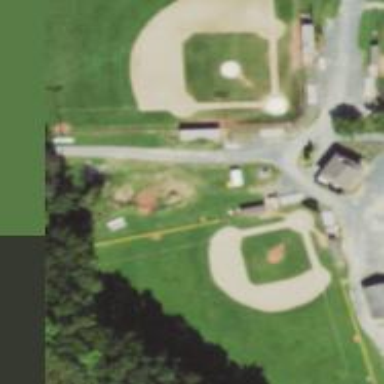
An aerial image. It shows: Baseball pitch for leisure land.